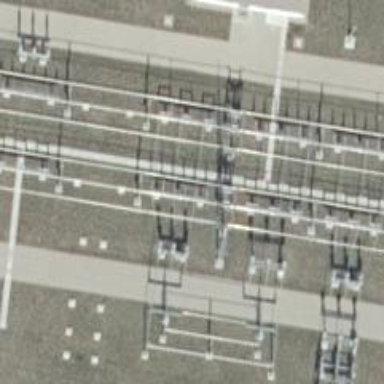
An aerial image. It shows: Busbar power line.